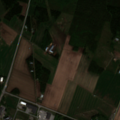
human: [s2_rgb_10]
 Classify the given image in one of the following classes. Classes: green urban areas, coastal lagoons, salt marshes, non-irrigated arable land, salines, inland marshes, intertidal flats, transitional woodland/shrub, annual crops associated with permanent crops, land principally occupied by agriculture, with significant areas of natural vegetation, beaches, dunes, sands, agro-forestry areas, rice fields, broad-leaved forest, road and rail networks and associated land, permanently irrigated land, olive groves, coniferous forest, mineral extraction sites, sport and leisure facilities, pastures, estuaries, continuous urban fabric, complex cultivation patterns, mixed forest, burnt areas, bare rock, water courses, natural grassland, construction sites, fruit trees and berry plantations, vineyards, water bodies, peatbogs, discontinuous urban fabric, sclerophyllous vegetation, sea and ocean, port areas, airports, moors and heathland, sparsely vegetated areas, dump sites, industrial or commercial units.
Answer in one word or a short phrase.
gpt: discontinuous urban fabric, non-irrigated arable land, land principally occupied by agriculture, with significant areas of natural vegetation, mixed forest